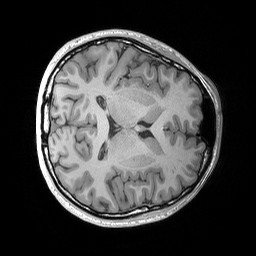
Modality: T1w
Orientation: axial
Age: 23